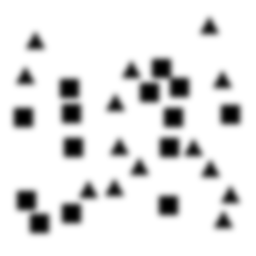
Squares: 14
Triangles: 14
Stars: 0
Total shapes: 28